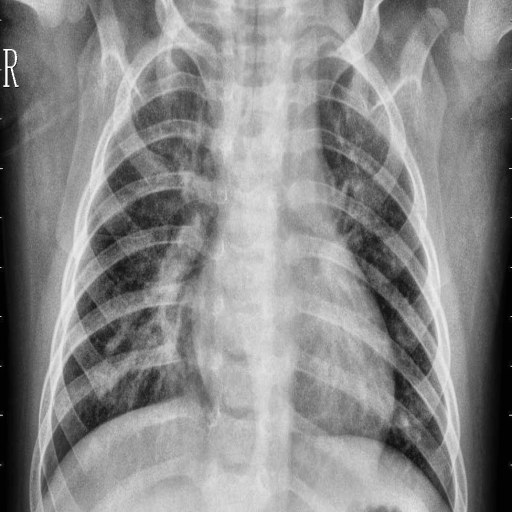
Finding: PNEUMONIA